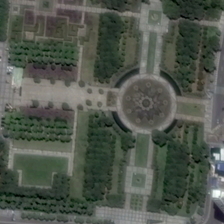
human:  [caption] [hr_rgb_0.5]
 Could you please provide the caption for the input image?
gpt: the square is surrounded by dense trees on the road .

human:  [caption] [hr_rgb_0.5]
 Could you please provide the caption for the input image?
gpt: in the middle of the round square is a building with a lawn .

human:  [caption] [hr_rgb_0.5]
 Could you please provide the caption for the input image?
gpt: many green trees are regularly in a square .

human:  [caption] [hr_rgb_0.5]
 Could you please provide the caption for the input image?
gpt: many green trees are regularly in a square .

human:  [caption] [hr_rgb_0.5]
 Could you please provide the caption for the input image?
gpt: in the middle of the round square is a building with a lawn .